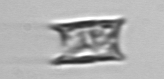
Label: Eucampia